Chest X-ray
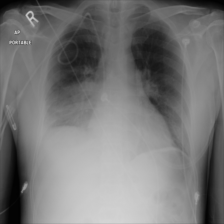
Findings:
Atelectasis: negative
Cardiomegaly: negative
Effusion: negative
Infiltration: positive
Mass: negative
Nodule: negative
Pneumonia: negative
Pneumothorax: negative
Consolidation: negative
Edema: negative
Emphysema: negative
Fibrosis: negative
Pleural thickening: negative
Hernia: negative